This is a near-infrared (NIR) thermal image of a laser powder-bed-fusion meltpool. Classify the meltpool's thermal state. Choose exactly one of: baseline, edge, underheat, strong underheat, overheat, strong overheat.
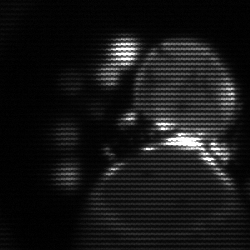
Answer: edge